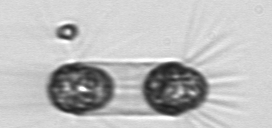
Label: Corethron_hystrix